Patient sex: M
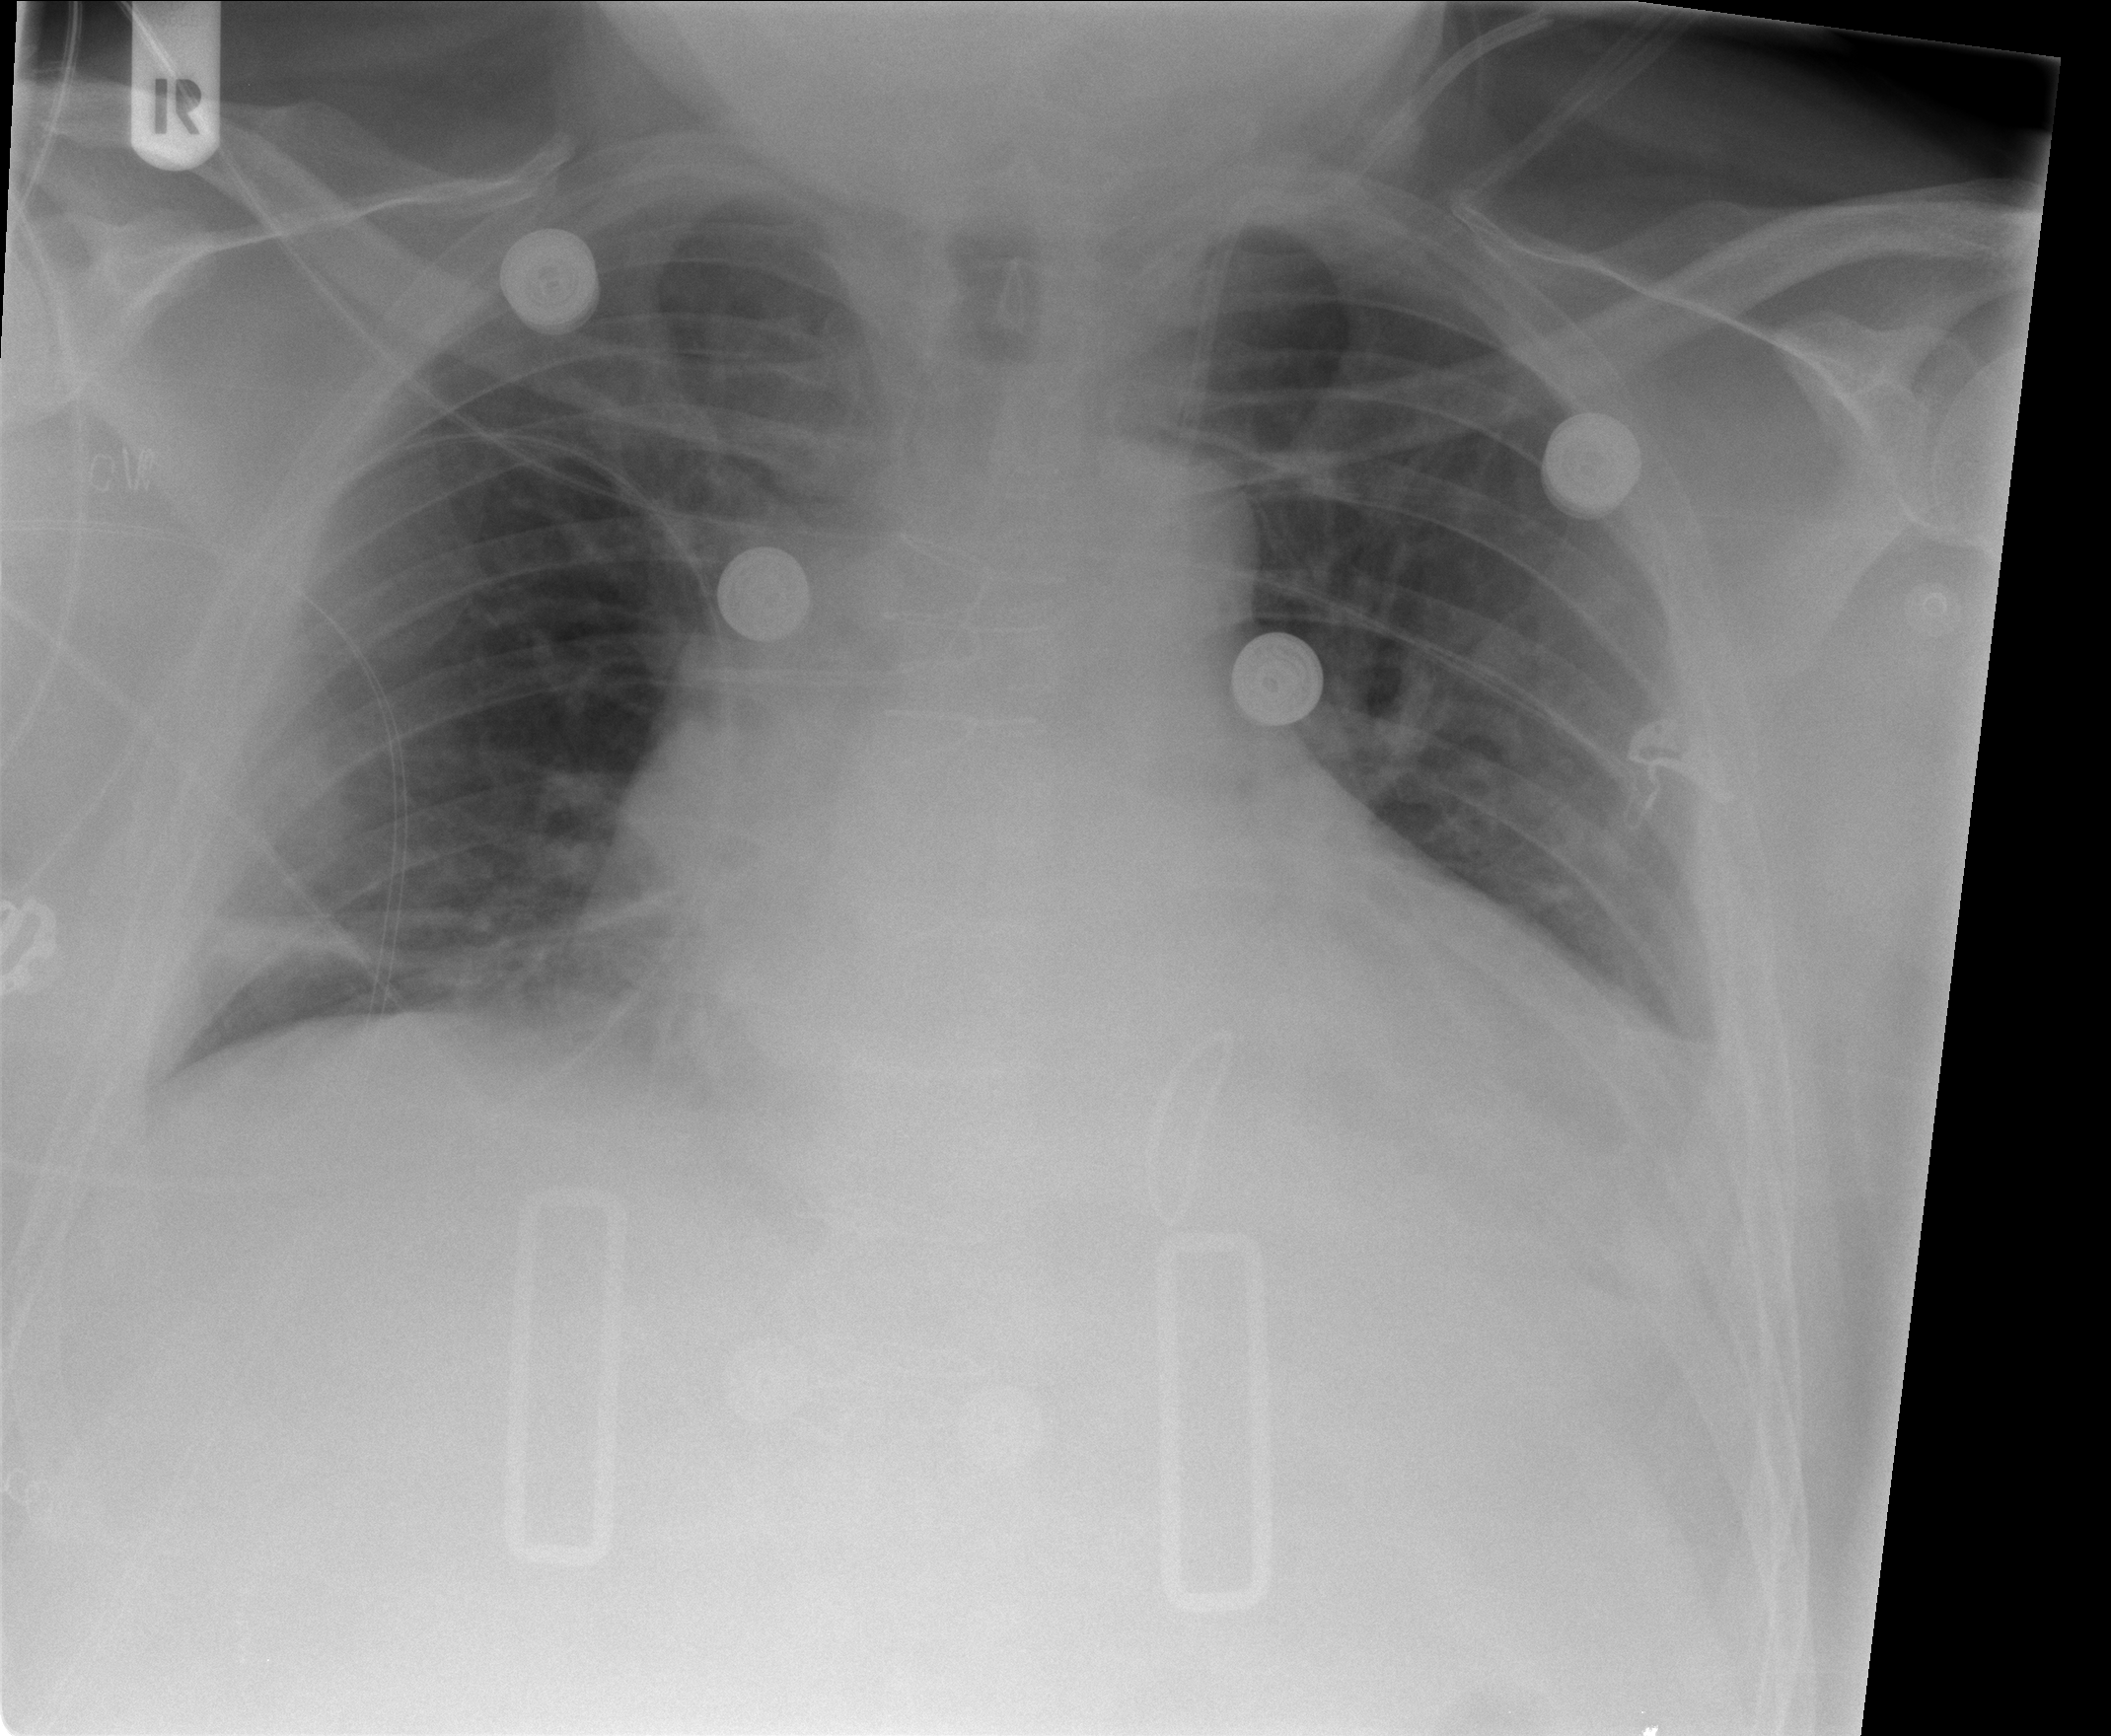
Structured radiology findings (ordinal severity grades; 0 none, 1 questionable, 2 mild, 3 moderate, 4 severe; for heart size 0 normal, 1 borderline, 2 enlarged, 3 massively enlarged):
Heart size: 3
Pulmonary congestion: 2
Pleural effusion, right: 1
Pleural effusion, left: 2
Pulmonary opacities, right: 1
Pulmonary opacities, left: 1
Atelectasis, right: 2
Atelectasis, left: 2